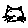
Label: cat